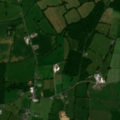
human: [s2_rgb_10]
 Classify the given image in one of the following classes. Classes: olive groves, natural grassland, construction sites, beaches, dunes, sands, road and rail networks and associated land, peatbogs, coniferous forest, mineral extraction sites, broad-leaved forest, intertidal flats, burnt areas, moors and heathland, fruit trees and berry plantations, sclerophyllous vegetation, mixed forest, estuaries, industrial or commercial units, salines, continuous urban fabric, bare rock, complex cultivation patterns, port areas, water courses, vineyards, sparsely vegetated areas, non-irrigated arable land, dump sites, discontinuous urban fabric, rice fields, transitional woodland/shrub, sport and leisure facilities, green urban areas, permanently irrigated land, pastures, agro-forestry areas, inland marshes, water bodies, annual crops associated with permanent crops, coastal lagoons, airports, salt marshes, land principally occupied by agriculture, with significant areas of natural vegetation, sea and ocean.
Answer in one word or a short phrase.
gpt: pastures, broad-leaved forest, mixed forest